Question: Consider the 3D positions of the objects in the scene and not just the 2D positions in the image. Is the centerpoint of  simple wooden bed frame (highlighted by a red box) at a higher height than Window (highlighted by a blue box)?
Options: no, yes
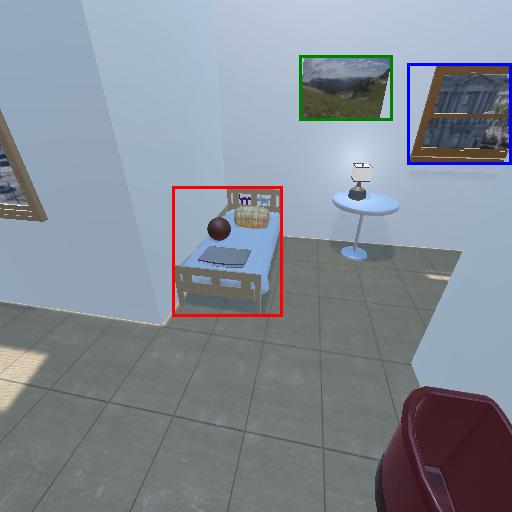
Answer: no